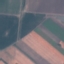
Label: AnnualCrop